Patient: sex M, age 75
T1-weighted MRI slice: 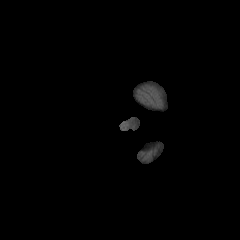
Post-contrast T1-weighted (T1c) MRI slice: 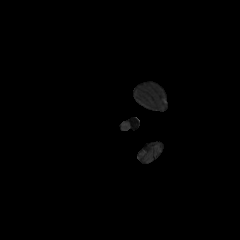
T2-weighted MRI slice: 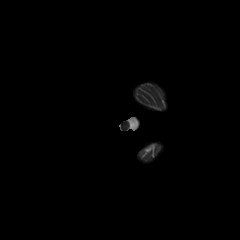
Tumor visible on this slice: no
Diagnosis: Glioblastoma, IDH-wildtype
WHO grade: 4